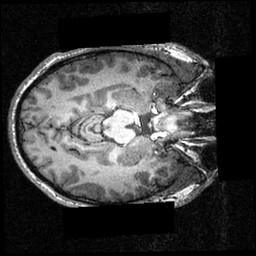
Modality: T1w
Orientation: axial
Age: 21
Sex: male
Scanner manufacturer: siemens
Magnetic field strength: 3.951 T
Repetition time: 1.5 s
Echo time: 0.00335 s